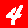
Digit: 4